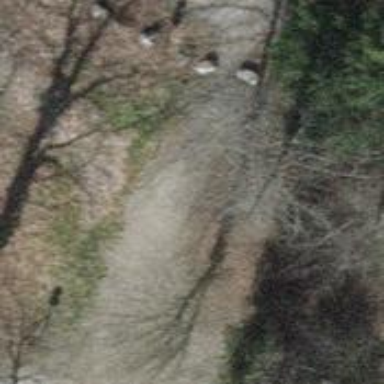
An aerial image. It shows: Compacted path road.